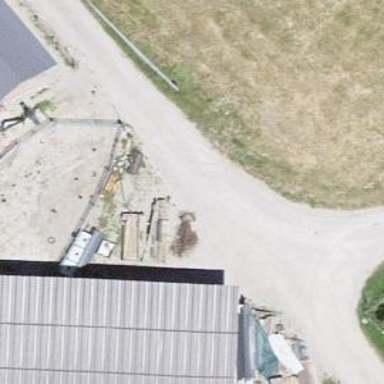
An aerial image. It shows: Rural barn.